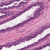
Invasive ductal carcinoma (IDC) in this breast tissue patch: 0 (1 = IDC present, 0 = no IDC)